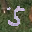
Label: 5